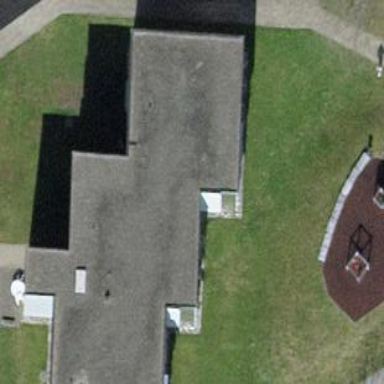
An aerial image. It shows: Building.